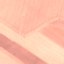
Land use / land cover class: AnnualCrop